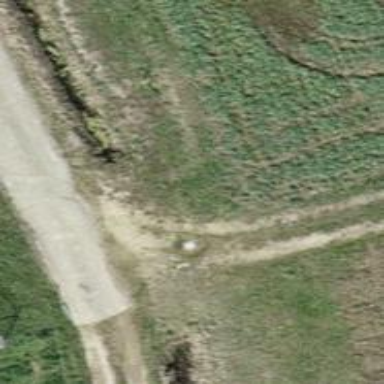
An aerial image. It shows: Culvert tunnel passing through ditch.